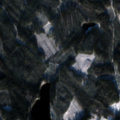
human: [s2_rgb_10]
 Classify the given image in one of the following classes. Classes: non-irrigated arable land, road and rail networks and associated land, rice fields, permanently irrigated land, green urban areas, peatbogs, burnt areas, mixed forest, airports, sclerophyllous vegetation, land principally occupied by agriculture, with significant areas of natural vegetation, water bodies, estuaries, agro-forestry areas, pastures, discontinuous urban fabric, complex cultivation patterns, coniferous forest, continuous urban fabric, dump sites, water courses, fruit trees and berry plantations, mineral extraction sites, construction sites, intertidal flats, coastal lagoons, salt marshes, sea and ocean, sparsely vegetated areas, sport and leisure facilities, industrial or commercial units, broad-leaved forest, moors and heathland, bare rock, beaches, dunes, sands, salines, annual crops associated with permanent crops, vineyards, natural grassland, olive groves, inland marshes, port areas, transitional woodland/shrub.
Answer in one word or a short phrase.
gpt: coniferous forest, mixed forest, water bodies